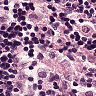
Metastatic tissue present: no